Interaction volume radius: 10 \u00c5
Interaction volume height: 50 \u00c5
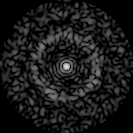
Disorder parameter: 0.839